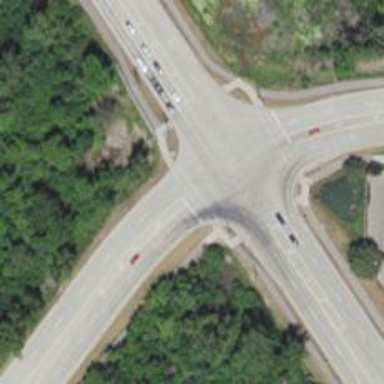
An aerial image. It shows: Marked crossing on the road.